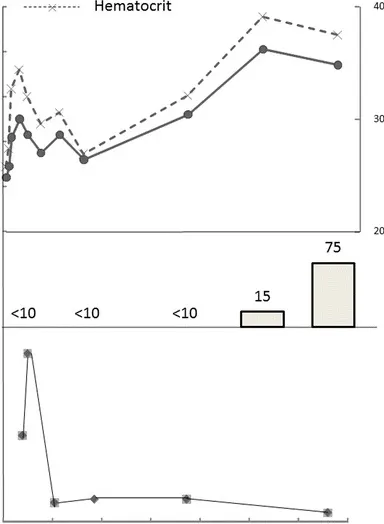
Changes in hemoglobin, hematocrit, haptoglobin, and reticulocytes from birth to 4 months postpartum. Hemoglobin and hematocrit levels as well as haptoglobin were increased after 3 months.
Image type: pathology (immunostaining)